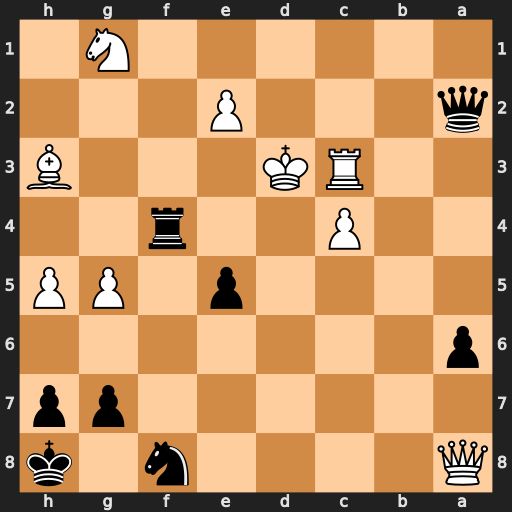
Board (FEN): Q4n1k/6pp/p7/4p1PP/2P2r2/2RK3B/q3P3/6N1
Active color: b
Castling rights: -
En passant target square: -
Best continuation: Qb1+ Kd2 Qb2+